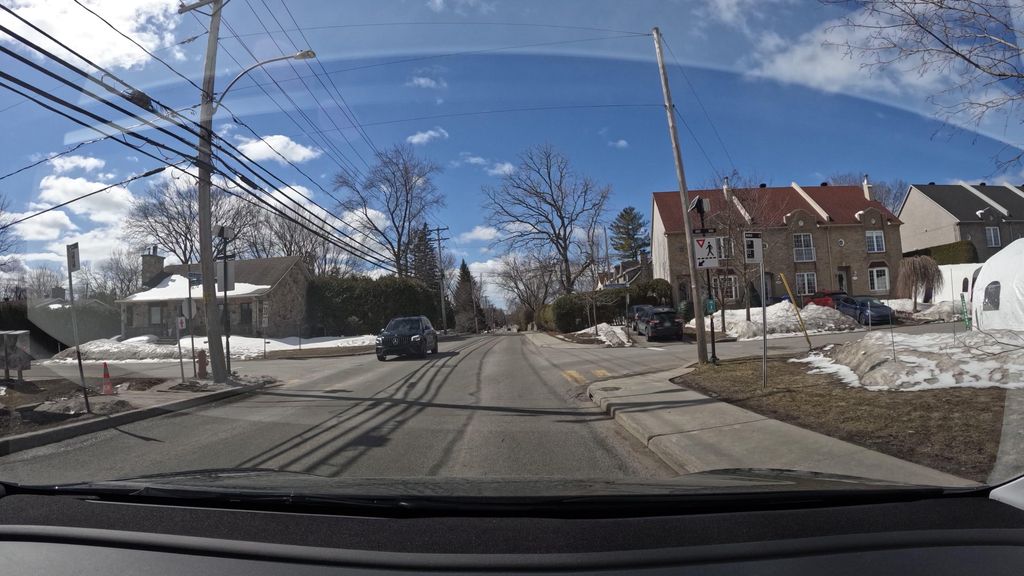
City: montreal